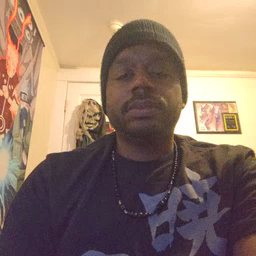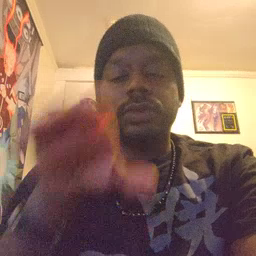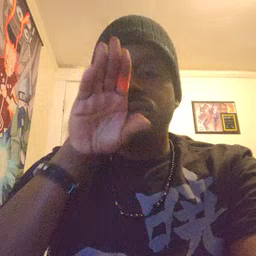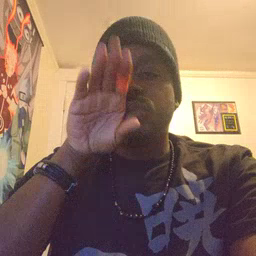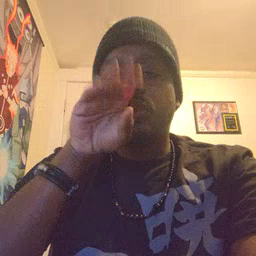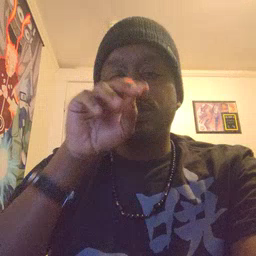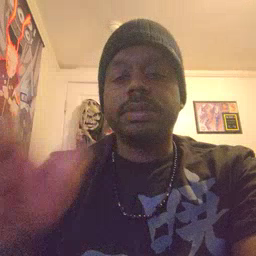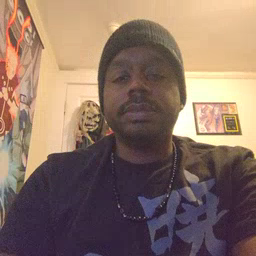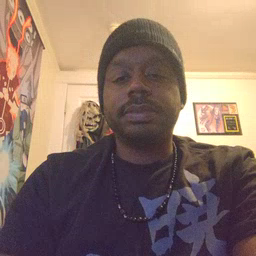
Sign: goose